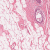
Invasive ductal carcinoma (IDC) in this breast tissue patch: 0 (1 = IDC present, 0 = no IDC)